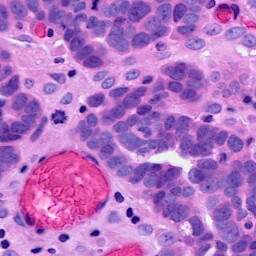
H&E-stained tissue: Ovarian